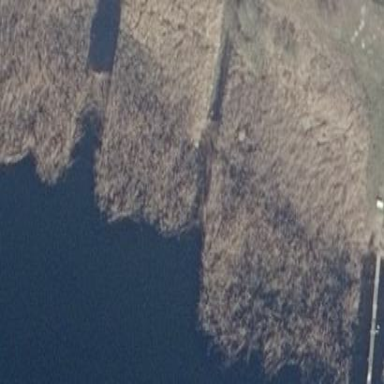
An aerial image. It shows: Reedbed in wetland area.